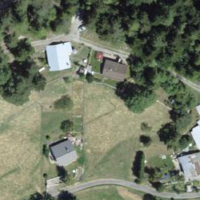
EUNIS habitat code: 23
Species observed at this site:
Maniola jurtina
Melitaea didyma